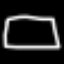
Label: square